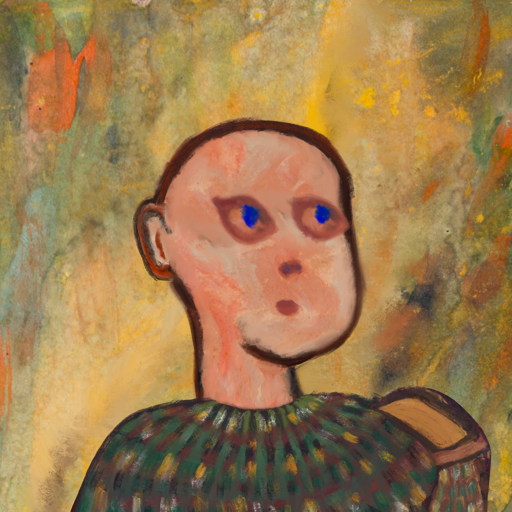
Background: Comrade, Head And Neck Side: Roy_Bahadur, Face Side: Mother_And_Son_Mother, Bust: After_Raid, Hair Side: Blank, Head Accessory: Blank, Second Necklace: Blank, Necklace: Blank, Baby: Blank